Question: How to remove the default context menu of a 'TextBox' Control?

Is there a property to disable it?
Thanks :)
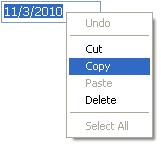
Answer: You can also set the 'ShortcutsEnabled' property to 'false'. This removes the default context menu and all clipboard functionality. I presume that's why you're trying to suppress the menu? I can't think of any good reason other than purposefully preventing your users from using copy/paste.